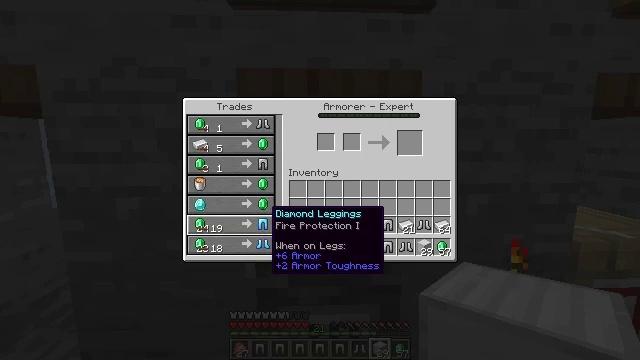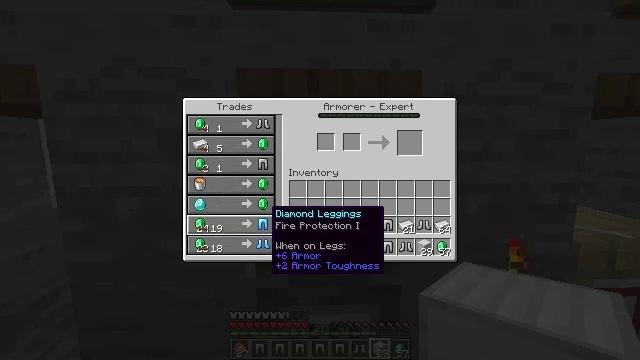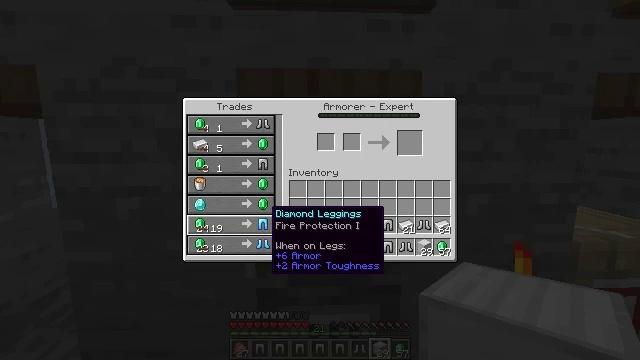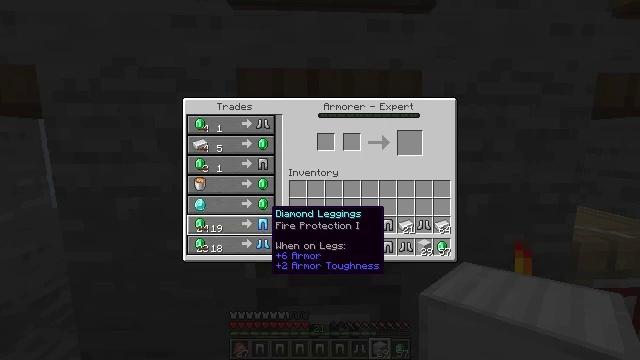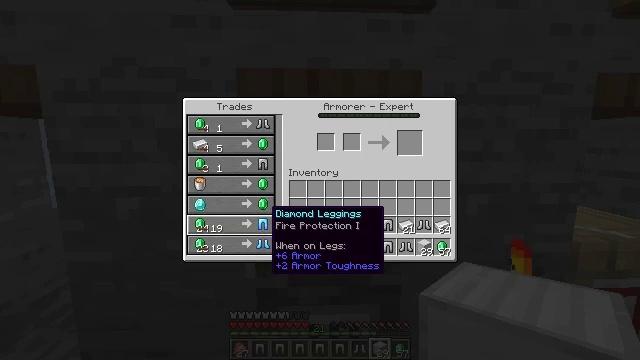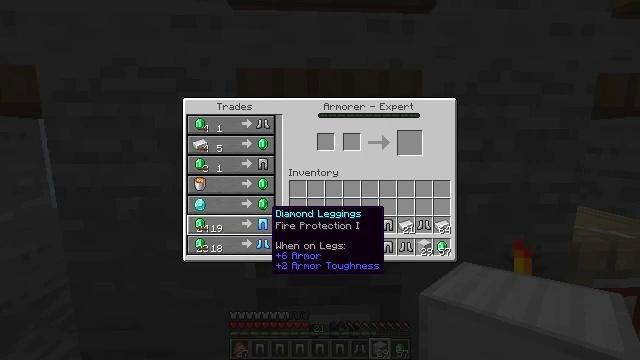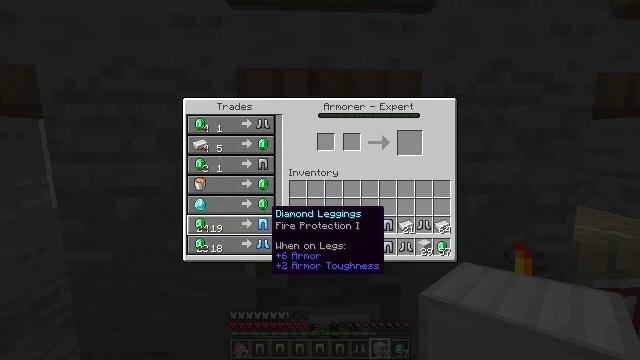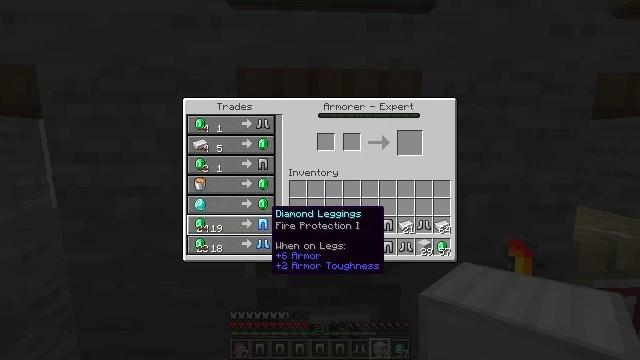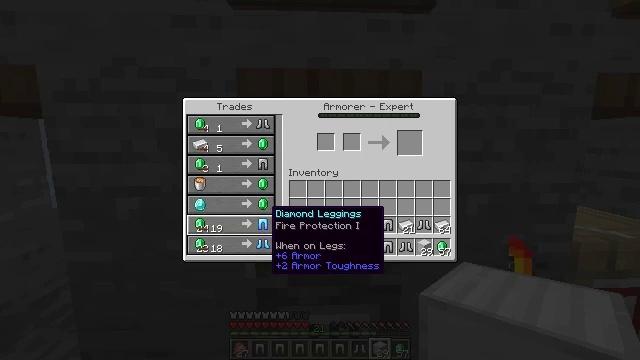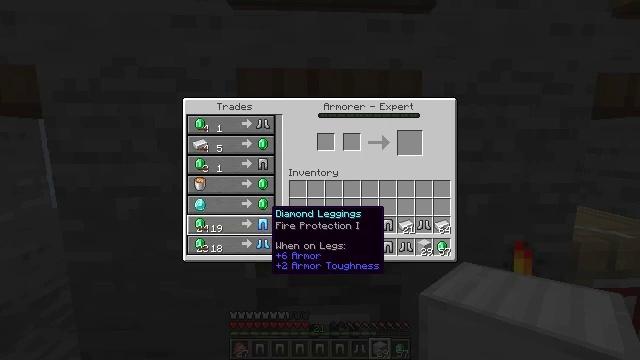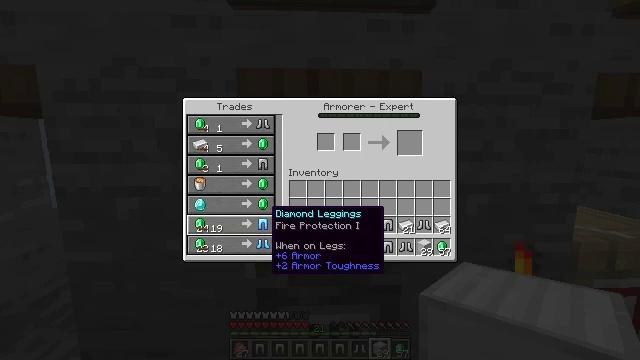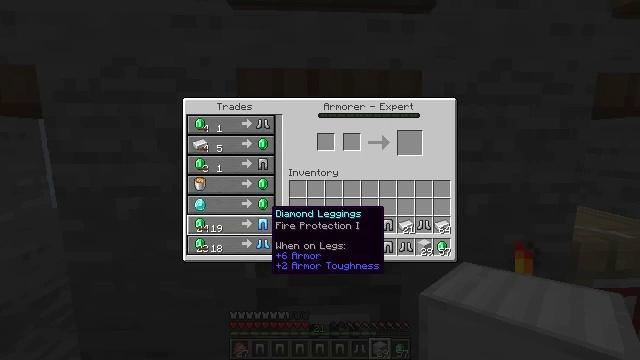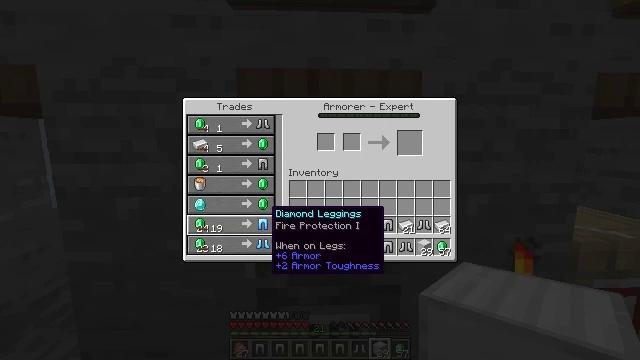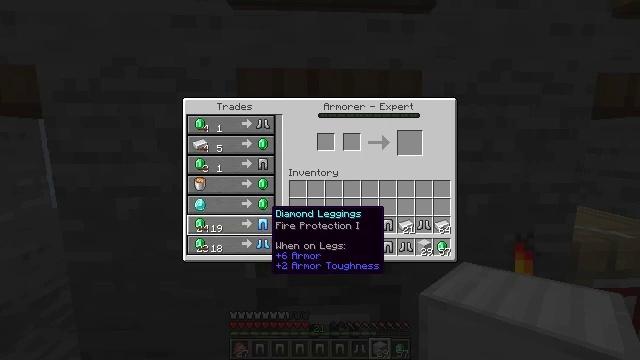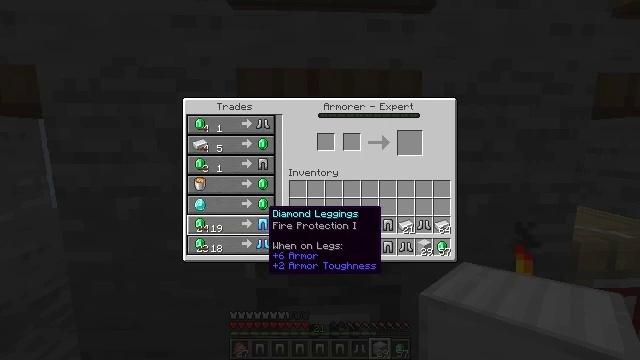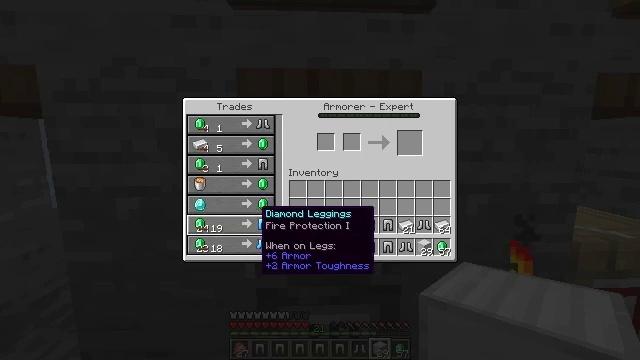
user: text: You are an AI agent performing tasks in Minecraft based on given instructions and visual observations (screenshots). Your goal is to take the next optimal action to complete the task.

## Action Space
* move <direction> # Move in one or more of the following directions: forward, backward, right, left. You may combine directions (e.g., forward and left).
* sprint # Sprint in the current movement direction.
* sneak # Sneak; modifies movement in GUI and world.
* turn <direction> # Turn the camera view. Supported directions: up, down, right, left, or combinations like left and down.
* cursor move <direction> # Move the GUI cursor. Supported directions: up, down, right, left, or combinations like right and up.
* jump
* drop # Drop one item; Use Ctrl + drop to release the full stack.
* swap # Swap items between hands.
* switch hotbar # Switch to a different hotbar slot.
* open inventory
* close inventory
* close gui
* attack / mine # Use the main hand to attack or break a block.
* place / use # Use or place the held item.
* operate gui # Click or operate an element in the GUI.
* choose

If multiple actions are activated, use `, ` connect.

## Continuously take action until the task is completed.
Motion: motion action
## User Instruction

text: Use diamonds to craft diamond leggings.
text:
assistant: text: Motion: no_op
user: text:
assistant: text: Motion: no_op
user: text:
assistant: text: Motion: no_op
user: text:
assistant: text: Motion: no_op
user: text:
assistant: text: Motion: no_op
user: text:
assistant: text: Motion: no_op
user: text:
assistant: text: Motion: no_op
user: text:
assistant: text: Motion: no_op
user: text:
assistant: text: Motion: no_op
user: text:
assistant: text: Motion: no_op
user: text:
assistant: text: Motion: no_op
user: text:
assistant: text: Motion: no_op
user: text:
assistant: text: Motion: no_op
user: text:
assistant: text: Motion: no_op
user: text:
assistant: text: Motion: turn left
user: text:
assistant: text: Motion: turn left
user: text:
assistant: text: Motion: no_op
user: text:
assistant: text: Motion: no_op
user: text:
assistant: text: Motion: no_op
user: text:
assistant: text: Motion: no_op
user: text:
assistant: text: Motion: no_op
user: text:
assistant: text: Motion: no_op
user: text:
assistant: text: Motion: no_op
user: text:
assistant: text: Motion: no_op
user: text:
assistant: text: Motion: no_op
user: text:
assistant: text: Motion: no_op
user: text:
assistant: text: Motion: no_op
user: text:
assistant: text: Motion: no_op
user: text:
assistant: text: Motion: no_op
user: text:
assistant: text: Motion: no_op